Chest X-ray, AP view. Patient: 69 years old, sex M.
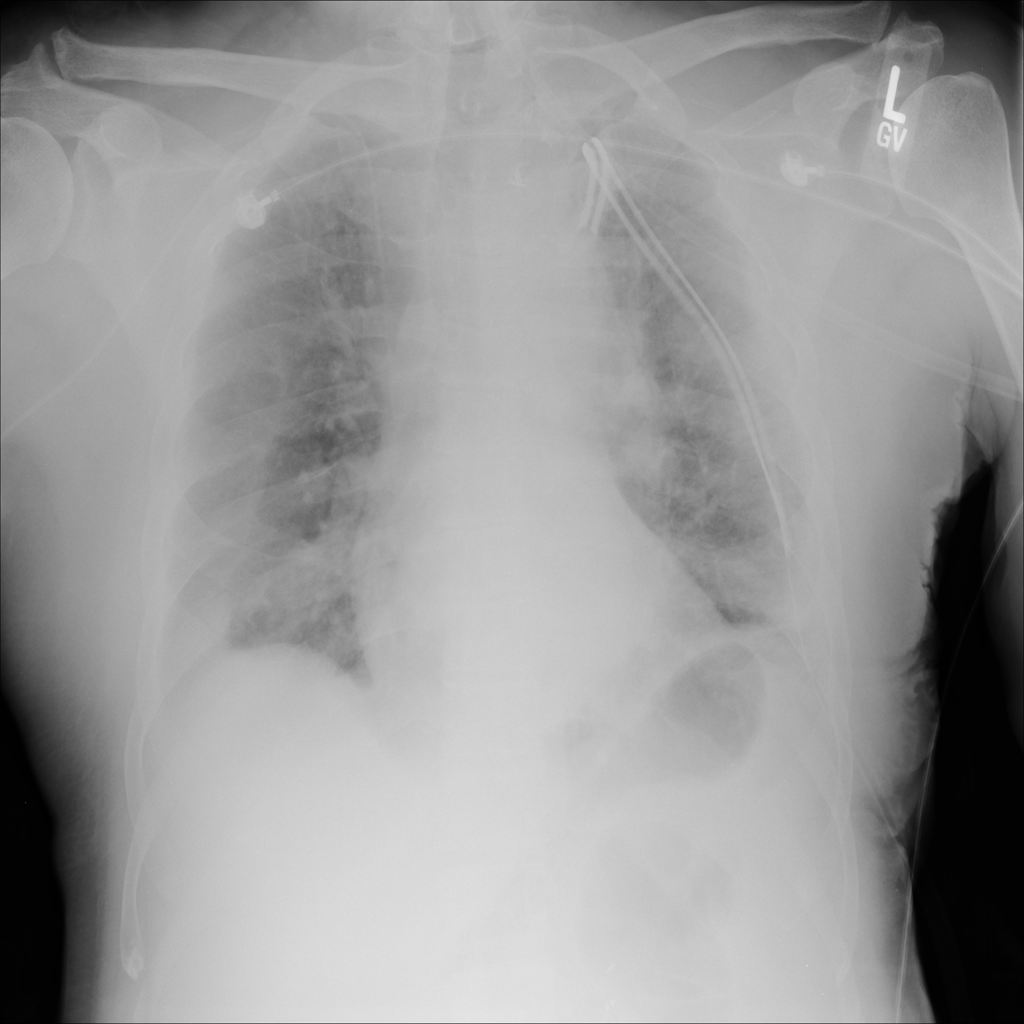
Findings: Atelectasis